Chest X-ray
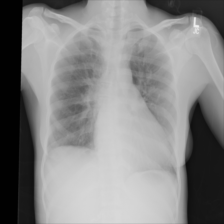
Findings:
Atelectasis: negative
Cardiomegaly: negative
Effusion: negative
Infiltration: negative
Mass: negative
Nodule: negative
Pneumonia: negative
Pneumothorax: negative
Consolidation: negative
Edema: negative
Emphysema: negative
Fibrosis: negative
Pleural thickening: negative
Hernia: negative